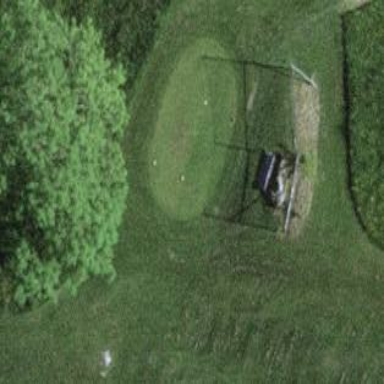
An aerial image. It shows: Golf tee.